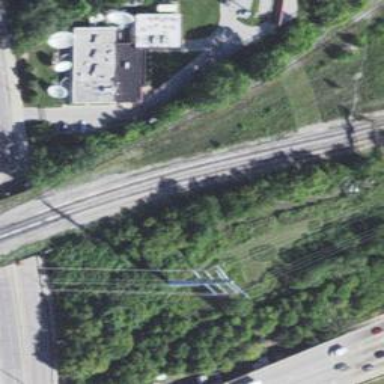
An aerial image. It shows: Abandoned railway siding.